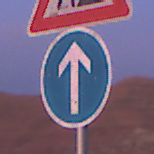
Verkehrszeichen: VorgeschriebeneFahrtrichtungGeradeaus
Zusatzzeichen oben: Arbeitsstelle
Umgebung: Outdoor, Nature
Tageszeit: Dawn
Wetter: PartlyCloudy
Licht: Natural
Jahreszeit: NotSpecified
Kontrast: MediumContrast